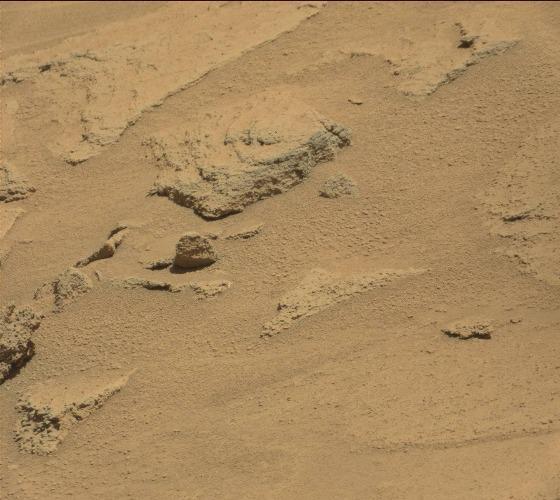
Terrain classes present: Bedrock, Gravel / Sand / Soil, Rock, Shadow